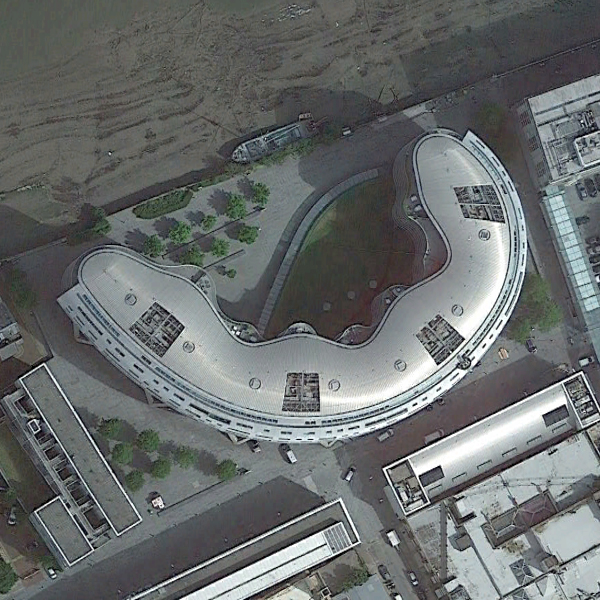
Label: Center